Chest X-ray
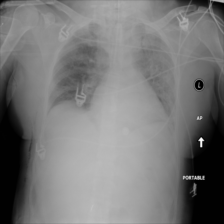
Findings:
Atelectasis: negative
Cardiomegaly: negative
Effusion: negative
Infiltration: negative
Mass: negative
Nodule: negative
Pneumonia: negative
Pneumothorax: negative
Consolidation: negative
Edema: negative
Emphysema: negative
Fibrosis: negative
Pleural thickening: negative
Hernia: negative